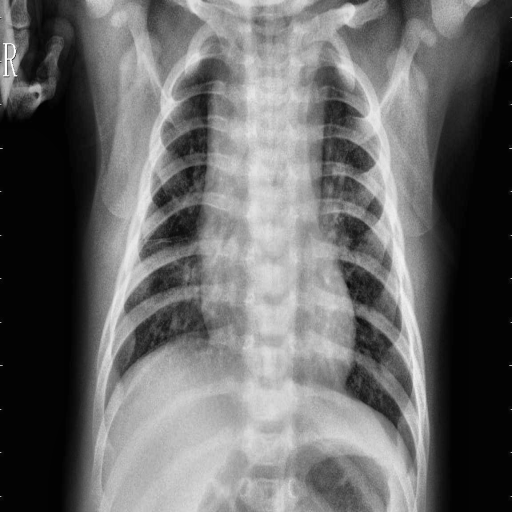
Finding: PNEUMONIA